Question: In different tabs of a tabstrip I have input values which are different in each tab. I need to write a code which takes all these values and do some work like sums up the values of each tab on button click.
Can anyone help me do this? In my code when I input value at a textbox of one tab it also changes the value of all other tabs and hence cannot receive different values of each tab. Any idea, please?

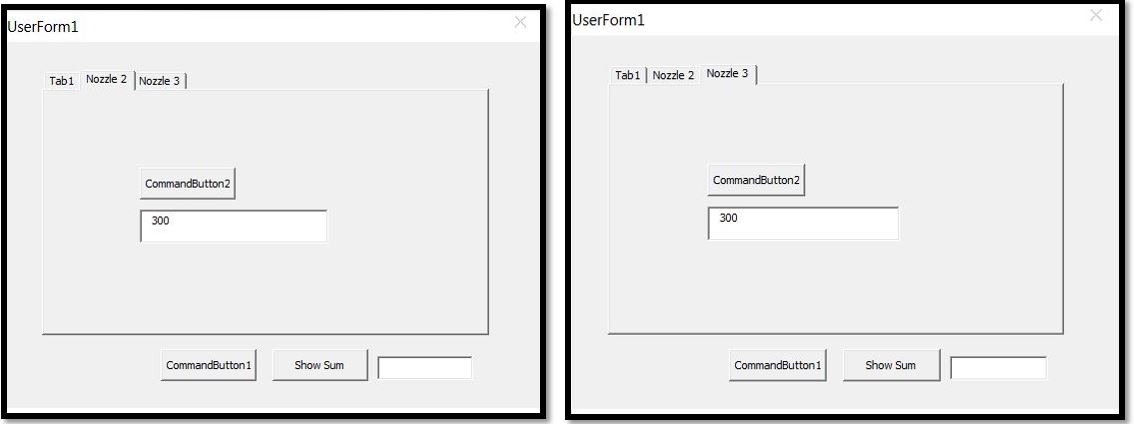
Answer: ---
A multipage is an object with "pages". Each page can hold it's own collection of controls which can then be referenced either directly or through the containing page object.
A tab strip is an object with "tabs". Unlike a "page" object, a tab does not have it's own controls. Instead, there are the original controls, visible for all "tabs".
Since a multipage has a different set of controls for each page, there is very little housekeeping required. The selection of a page affects which controls are visible, and the controls automatically retain values assigned to them (as expected).
For a tabstrip, since there is only the set of controls, there is a lot of housekeeping required in the code. The selection of a tabstrip does not have any automatic effect on the values in the controls. Instead the controls act as be expected if they were not in the tab strip at all.
---
---
Set up a variable (array, collection, dictionary) that can be used to hold the various values of the controls. Then, in the 'TabStrip_Change()' event, store the previous value, and reset the control for the new tab (or fill in the value the new tab last held).
I recommend adding a userform level variable 'Dim old_tab as Long' which you can set to the current page at the end of the 'TabStrip_Change()' event. (This is useful for retrieving previously filled values for the correct tab).
For my sample code, I will be using an array. However, since arrays are not very flexible with changing lengths, you can also look into using either a dictionary or collection, if desired.
For the userform pictured below, the following code causes the single textbox to act as though there is a different textbox per tab. It also saves the values whenever the tabstrip changes. (Note: if you then use the saved values for the calculation, remember to update the value for the current tabstrip first.)
'''
Option Explicit
Dim old_tab As Long
Dim textValues As Variant
Private Sub TabStrip1_Change()
textValues(old_tab) = TextBox1.Value 'Saves the old value
TextBox1.Text = textValues(TabStrip1.Value) 'Updates value to reflect tab change
old_tab = TabStrip1.Value 'updates tab # variable
End Sub
Private Sub UserForm_Initialize()
ReDim textValues(0 To TabStrip1.Tabs.Count - 1) 'tabs are zero-based, so count is always one more than the maximum tab value
old_tab = TabStrip1.Value 'Ensures that the first value will be saved to correct location at the tab change
End Sub
'''
<URL>